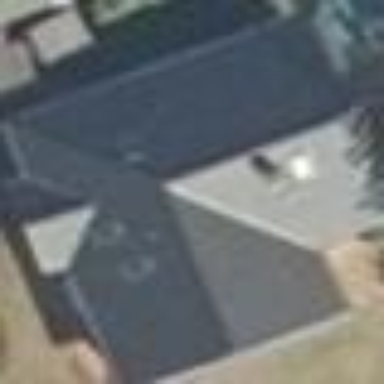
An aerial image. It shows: Gabled building with gray roof.